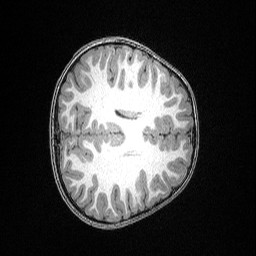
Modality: T1w
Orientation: axial
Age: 82
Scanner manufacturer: siemens
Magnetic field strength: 3 T
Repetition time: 2.5 s
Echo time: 0.00347 s